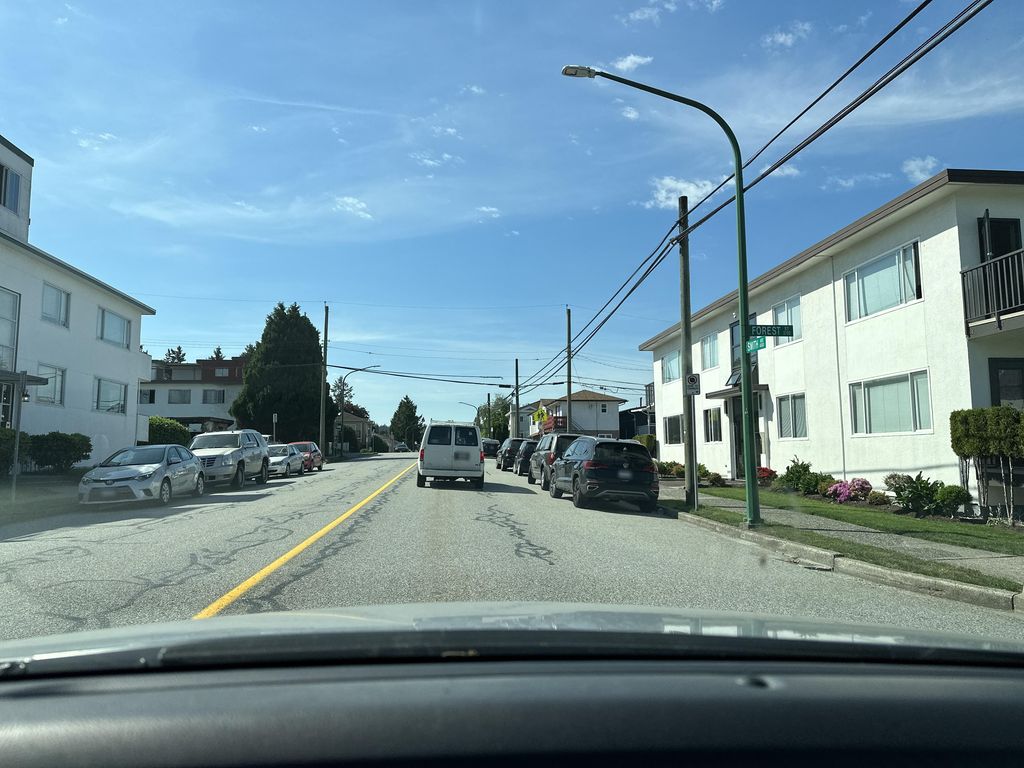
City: vancouver